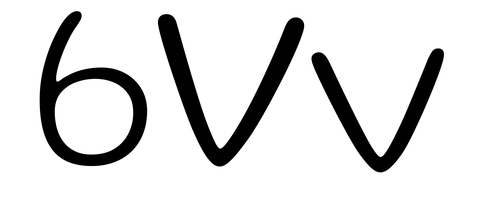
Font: Gluten_ExtraLight